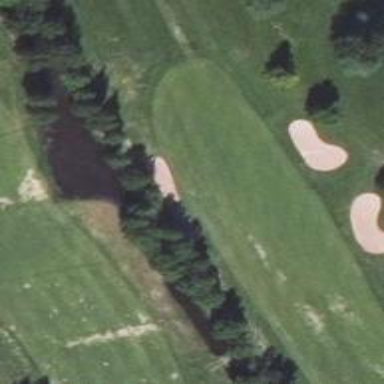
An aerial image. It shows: View of golf hole.